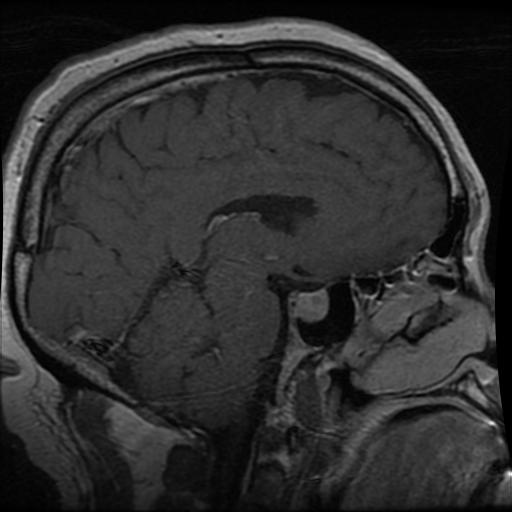
Label: pituitary